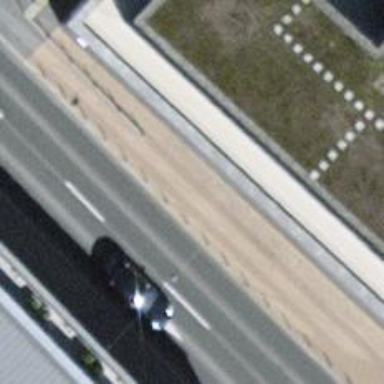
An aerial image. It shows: Bollard barrier.